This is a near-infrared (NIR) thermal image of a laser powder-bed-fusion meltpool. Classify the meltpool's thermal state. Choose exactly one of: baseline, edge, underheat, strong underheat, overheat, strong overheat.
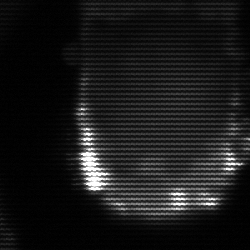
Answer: baseline